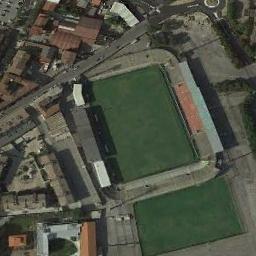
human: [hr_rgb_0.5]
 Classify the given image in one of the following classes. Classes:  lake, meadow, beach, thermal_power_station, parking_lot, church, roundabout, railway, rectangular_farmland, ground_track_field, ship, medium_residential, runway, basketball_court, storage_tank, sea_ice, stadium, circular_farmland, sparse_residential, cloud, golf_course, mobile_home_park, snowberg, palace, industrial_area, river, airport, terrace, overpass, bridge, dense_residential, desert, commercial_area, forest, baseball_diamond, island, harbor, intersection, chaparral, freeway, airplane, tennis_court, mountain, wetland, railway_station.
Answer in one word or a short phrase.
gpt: stadium